Question: ## Problem
I'm getting the following error:
'''
"error": {
"message": "Invalid redirect_uri: Given URL is not allowed by the Application configuration.",
"type": "OAuthException",
"code": 191
}
'''
It is very known and I found many different solutions to adress it and unfortunatelly any of them worked for me.
I'm trying to make it run locally in the 'localhost:3000', but can't make it work.
My configuration is a common configuration:
'''
config.omniauth :facebook, '396783260390829', 'a504939e60c3410ed1becc44f41d4b94', {client_options: {ssl: {ca_file: Rails.root.join('lib/assets/cacert.pem').to_s}}}
'''

'''
devise_for :users, :controllers => { :omniauth_callbacks => "users/omniauth_callbacks" }
devise_scope :user do
get '/users/auth/:provider' => 'users/omniauth_callbacks#passthru'
end
'''
I already tried the following approaches:
'''
OmniAuth.config.full_host = ''http://localhost:3000/''
'''
This one was the closest I got, because it redirect me back, but the adress was 'http://localhost:3000//users/auth/facebook/callbacks?xxx'
I already tried without the last slash 'OmniAuth.config.full_host = 'http://localhost:3000'', but then I got the 191.
Normal initializer, without the hack.
Set the domain in the Facebook configuration page.
Set to localhost
Set the Web Site in Facebook configuration to 'http://localhost:3000/users/auth/facebook'
Tryied with my ip adress instead of localhost and got the same error, but pnot in the of 'OmniauthCallbacksController', but in the 'graph.facebook.com/oauth/authorize?'
'''
redirect_uri=http://localhost:3000/users/auth/facebook/callback
'''
In all the cases except the ones I explained inline I got
> OAuthException 191
in the failure method of OmniauthCallbackController I created to handle the callback.
Please if you know other alternatives or want to see anything else to try to help me, feel free to ask or answer.
---
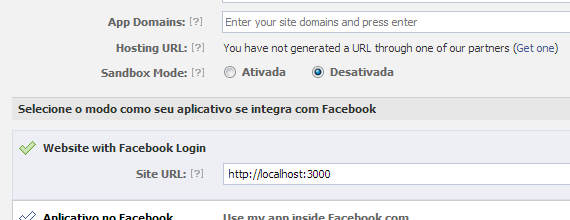
Answer: ## Solution
As mentioned by @AshitakaI had to remove my old and deprecated 'omniauth.rb', so my final and working configuration is the following one:
In order to make authentication works I copied the cacert to my assets and referenced in the 'devise.rb'
'''
config.omniauth :facebook, 'xxxxxxxxxxxxxxx', 'a504xxxe60cxxxxed1bexxxxf41d4b94', {client_options: {ssl: {ca_file: Rails.root.join('lib/assets/cacert.pem').to_s}}}
'''
![enter image description here][1]
'''
/users/auth/facebook
'''
Thank you for the help, this issue took me 5 hours to solve.